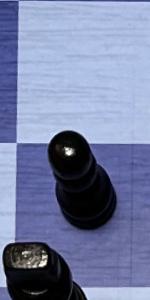
Label: Pawn_Black